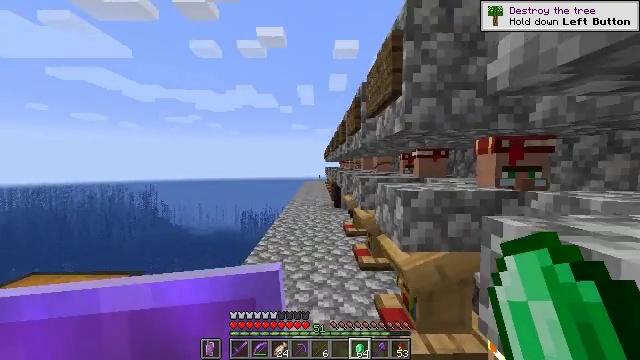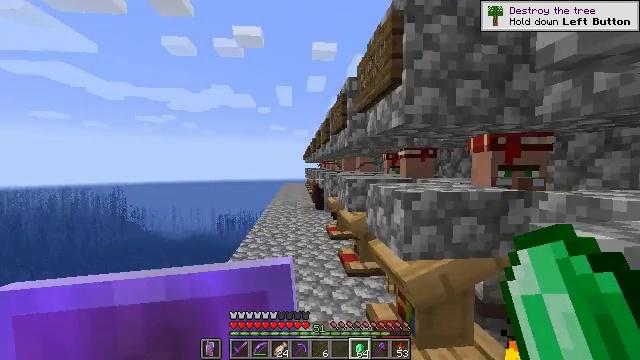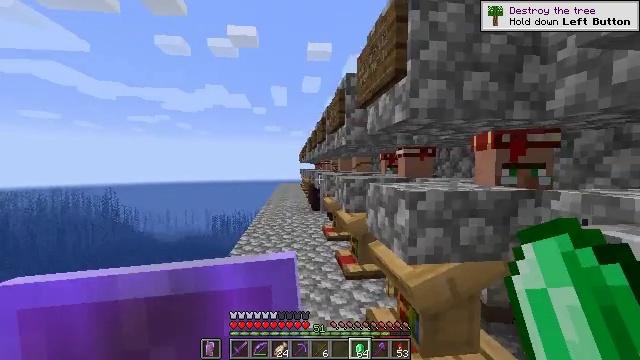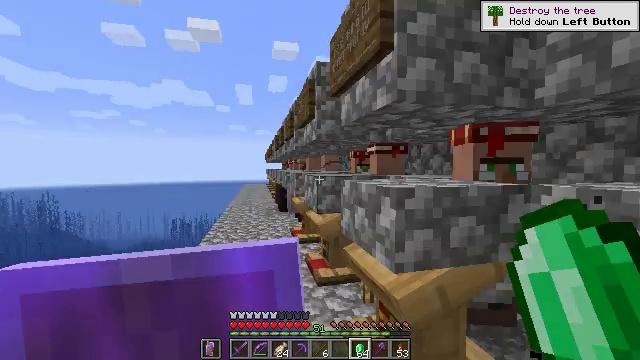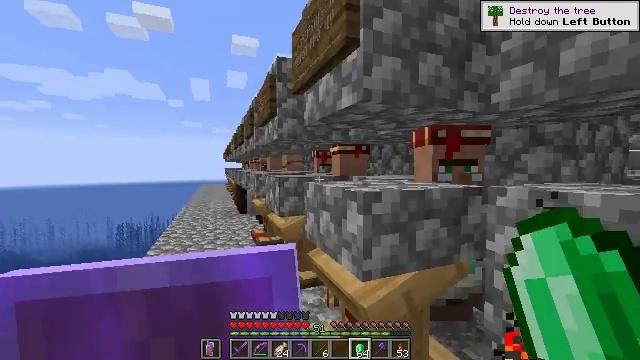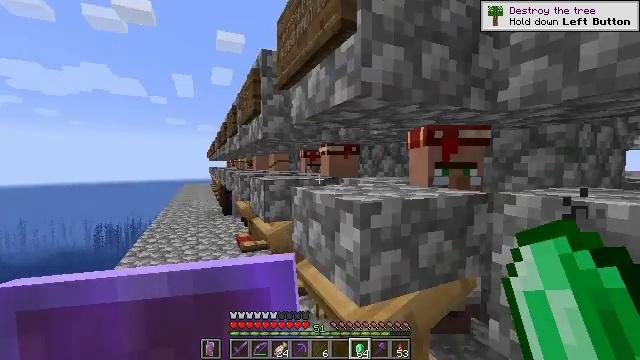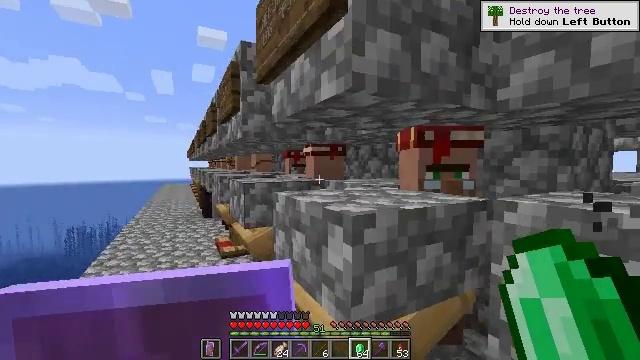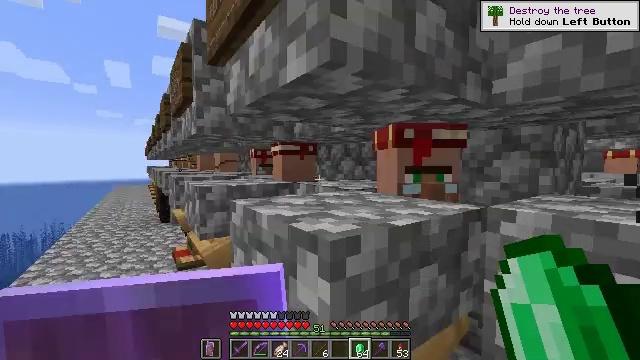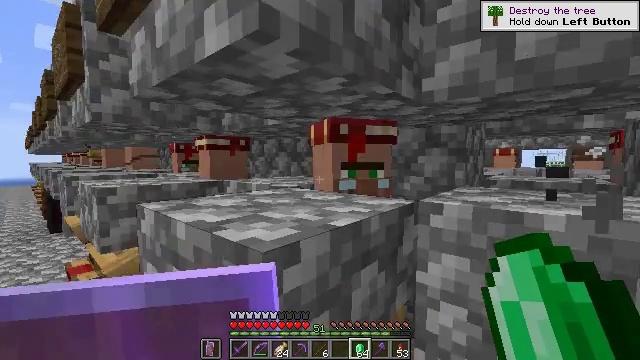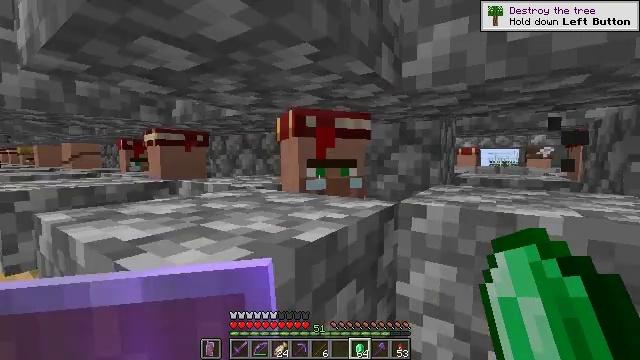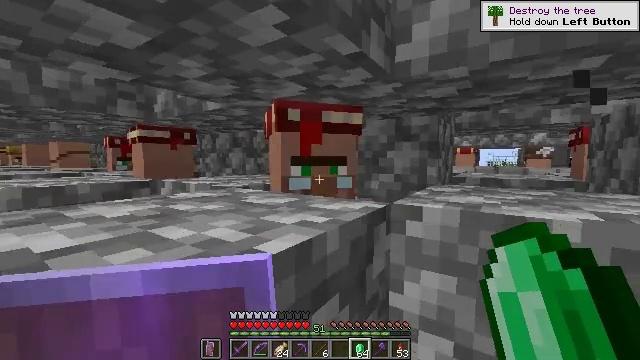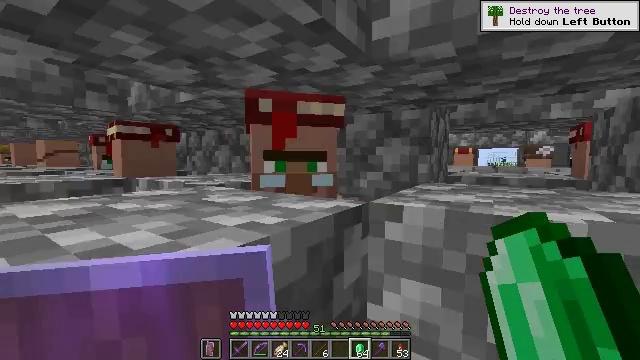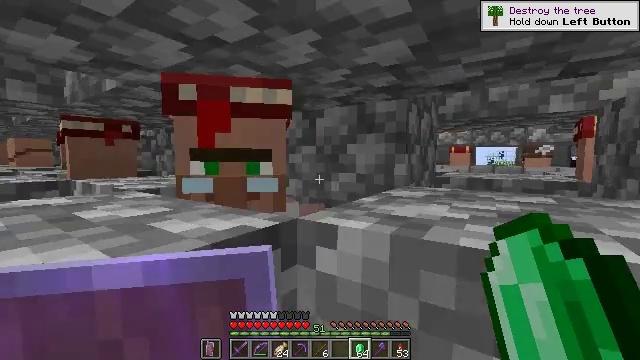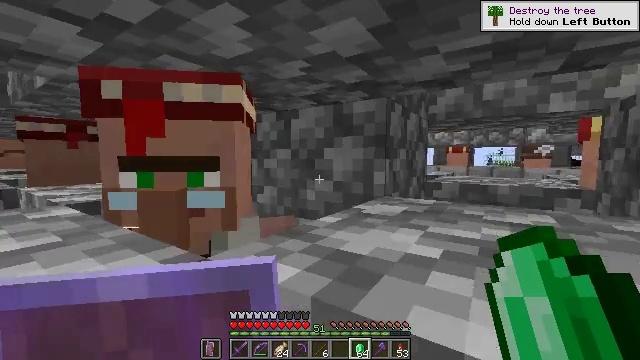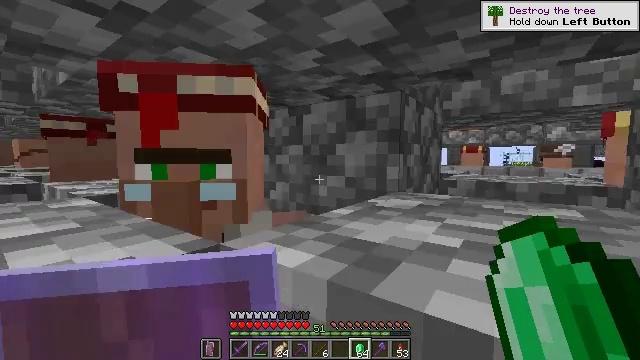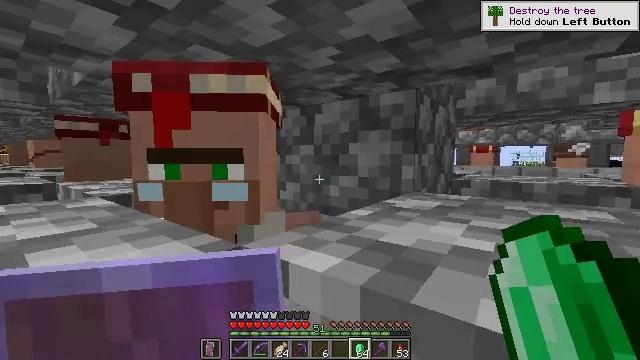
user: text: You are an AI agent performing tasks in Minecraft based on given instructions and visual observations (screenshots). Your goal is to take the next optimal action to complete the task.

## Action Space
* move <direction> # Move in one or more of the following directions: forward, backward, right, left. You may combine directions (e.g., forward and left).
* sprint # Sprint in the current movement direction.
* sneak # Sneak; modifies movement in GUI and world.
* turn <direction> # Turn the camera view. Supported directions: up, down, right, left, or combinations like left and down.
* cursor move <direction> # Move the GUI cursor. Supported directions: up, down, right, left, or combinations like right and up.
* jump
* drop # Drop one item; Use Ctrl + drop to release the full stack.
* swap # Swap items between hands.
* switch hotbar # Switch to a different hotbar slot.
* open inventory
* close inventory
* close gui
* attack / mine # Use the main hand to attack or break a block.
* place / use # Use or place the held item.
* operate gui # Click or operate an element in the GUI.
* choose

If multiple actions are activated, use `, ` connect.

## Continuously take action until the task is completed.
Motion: motion action
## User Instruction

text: Open the crafting table and craft a lantern.
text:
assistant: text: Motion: move forward, turn right
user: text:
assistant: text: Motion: move forward, turn right
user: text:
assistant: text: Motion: move forward, turn right
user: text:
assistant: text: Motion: move forward, turn right
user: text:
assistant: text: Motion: move forward, turn right
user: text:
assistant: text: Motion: move forward, turn right
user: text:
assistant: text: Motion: move forward, turn right
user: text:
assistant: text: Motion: move forward, turn right
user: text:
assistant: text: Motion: move forward and move right, turn right
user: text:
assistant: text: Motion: move forward and move right
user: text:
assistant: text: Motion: move forward and move right
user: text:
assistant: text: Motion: move forward and move right
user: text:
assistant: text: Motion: move forward and move right
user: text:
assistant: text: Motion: move forward, turn left
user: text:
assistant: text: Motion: move forward, turn left
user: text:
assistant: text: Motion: move forward, turn left and up
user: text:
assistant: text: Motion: turn left and up
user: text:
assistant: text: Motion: turn left
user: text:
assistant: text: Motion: no_op
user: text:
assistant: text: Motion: no_op
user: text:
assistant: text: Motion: no_op
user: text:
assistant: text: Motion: no_op
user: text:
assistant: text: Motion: use / place
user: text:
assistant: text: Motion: use / place
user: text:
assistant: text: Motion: use / place
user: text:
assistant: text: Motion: use / place
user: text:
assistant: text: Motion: no_op
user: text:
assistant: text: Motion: no_op
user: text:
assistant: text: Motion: no_op
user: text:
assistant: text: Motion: no_op